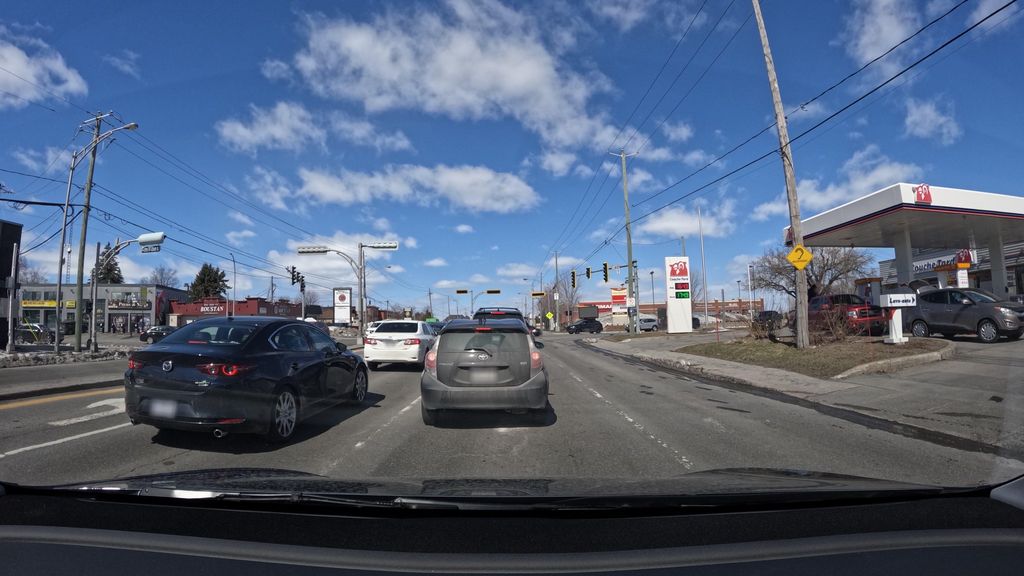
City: montreal